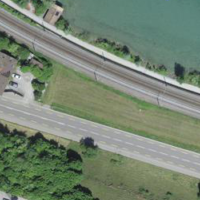
EUNIS habitat code: 57
Species observed at this site:
Medicago lupulina
Phalacrocorax carbo
Chaenorhinum minus
Aythya ferina